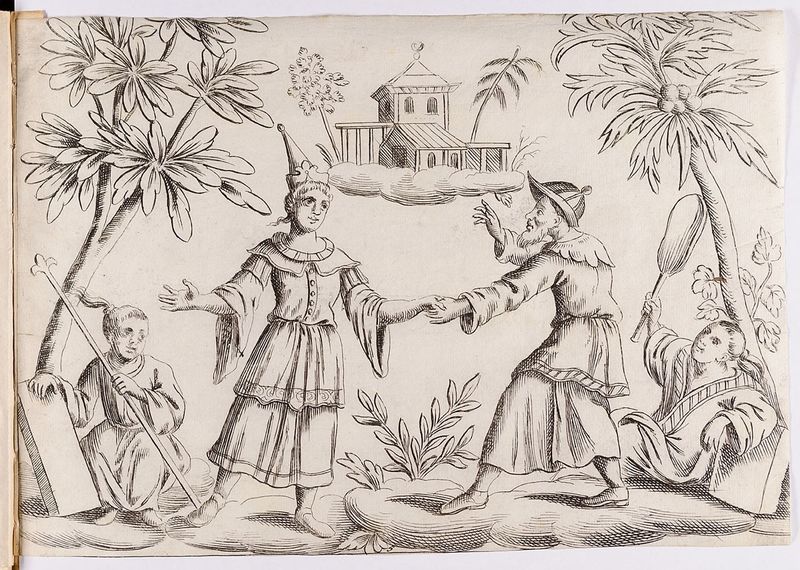
Titel: Chinadarstellung
Künstler: Martin Engelbrecht
Standort: Hamburg
Institution: Museum für Kunst und Gewerbe Hamburg
Schlagwörter: akt, zeichnung, tanz, architektur, barock, figur, pflanzen, papier, grafik, graphik, vegetation, fotografie, photographie, druckgraphik, druckgrafik, stich, mittelalter, palmen, kupferstich, wasserzeichen, reproduktionen, barockzeit, barockzeitalter, druckerzeugnisse, pflanzenabbildung, körper, völker, nationalitäten, ornamentstich, vorlageblätter